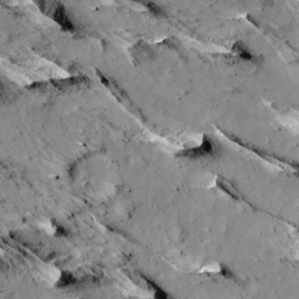
Label: non_frost